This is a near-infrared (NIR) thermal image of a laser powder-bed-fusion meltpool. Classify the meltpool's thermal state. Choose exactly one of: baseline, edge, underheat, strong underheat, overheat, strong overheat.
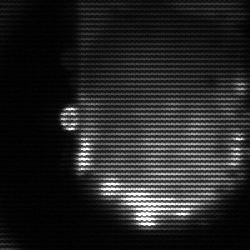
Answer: baseline